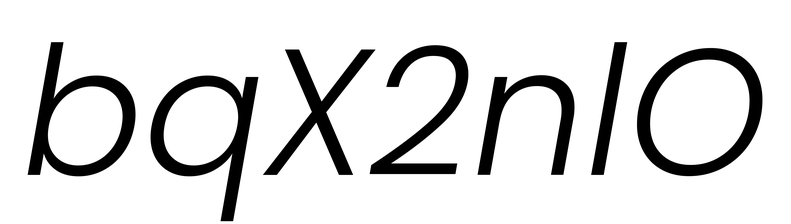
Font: Poppins-LightItalic